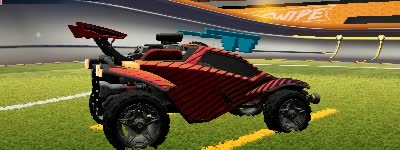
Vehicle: octane